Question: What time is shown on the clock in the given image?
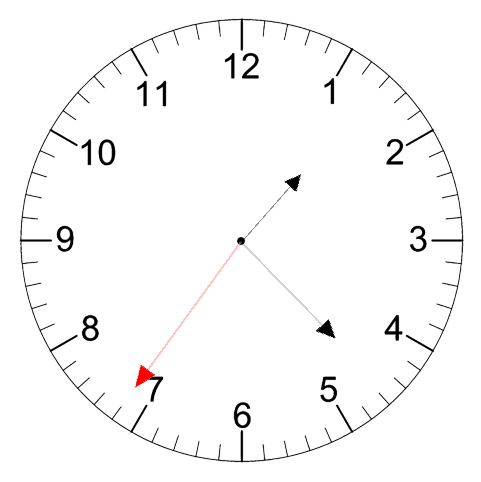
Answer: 01:22:36